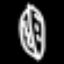
Label: leaf